Question: I have this right now:
<URL>
And this is how I want it:

If you see in the fiddle, the input field is at top. I want it be like the middle of the floated element on the left. How can I do this?
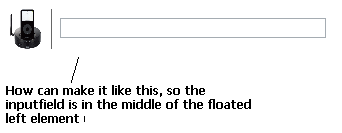
Answer: The easier way is to add a top margin to the input:
'''
#statusUpdate {
margin-top:10px;
}
'''